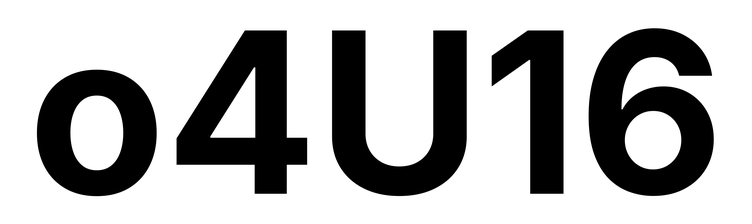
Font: Inter_Bold